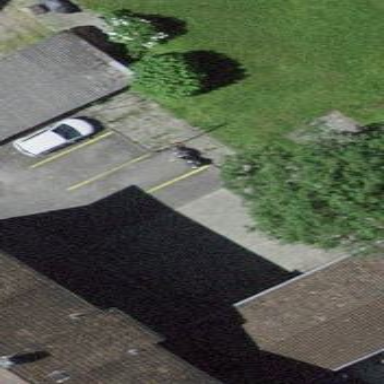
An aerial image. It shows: Street-side parking area.